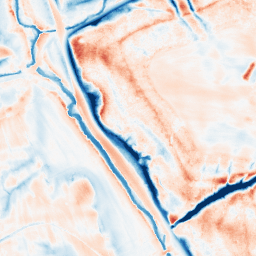
Category: edge_preserving
Decomposition family: guided
Decomposition parameters: radius: 8
eps: 0.1
Upsampling method: quartic
Upsampling parameters: scale: 4
Upsampling scale: 4